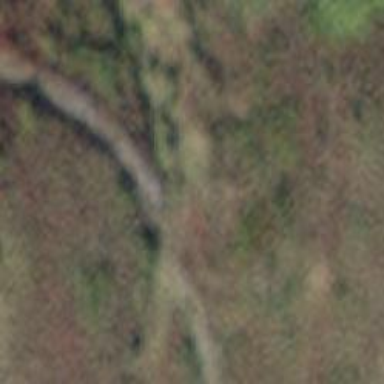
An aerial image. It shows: Ground path.